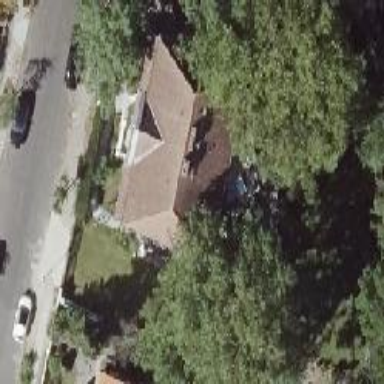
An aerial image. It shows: Half-hipped roof house.